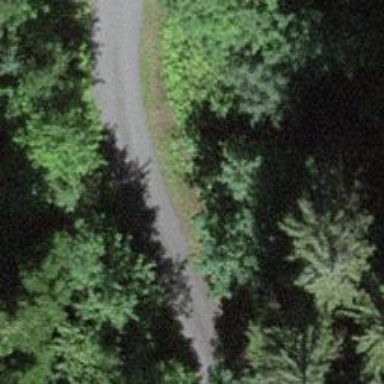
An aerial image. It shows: Unclassified paved road.